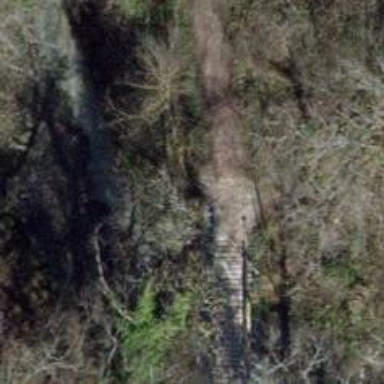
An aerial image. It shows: Path leading to bridge.